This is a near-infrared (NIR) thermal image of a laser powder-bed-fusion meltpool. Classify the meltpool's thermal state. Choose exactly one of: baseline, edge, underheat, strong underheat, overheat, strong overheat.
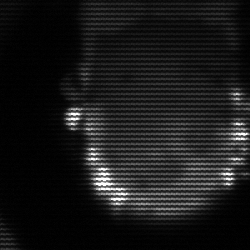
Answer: baseline